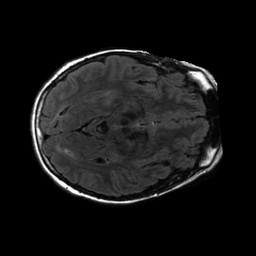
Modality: FLAIR
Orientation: axial
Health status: ill
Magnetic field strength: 3 T